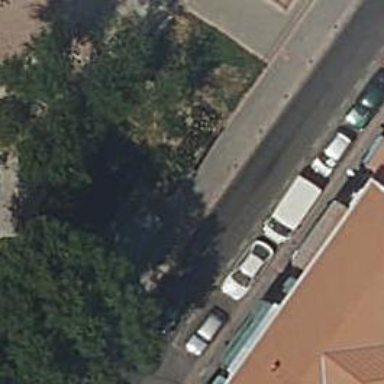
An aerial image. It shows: Bus stop with platform for public transport.